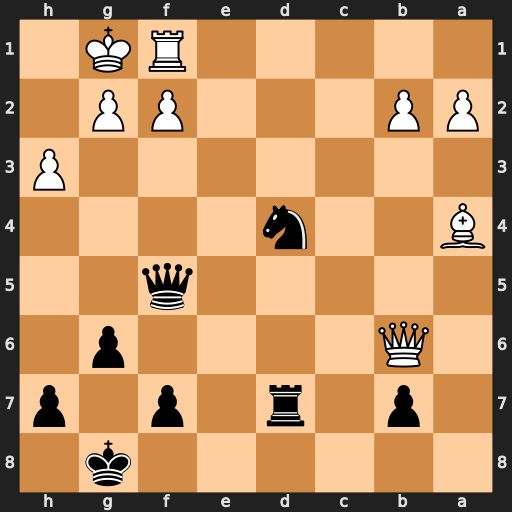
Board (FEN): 6k1/1p1r1p1p/1Q4p1/5q2/B2n4/7P/PP3PP1/5RK1
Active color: b
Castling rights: -
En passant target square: -
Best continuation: Ne2+ Kh2 Qf4+